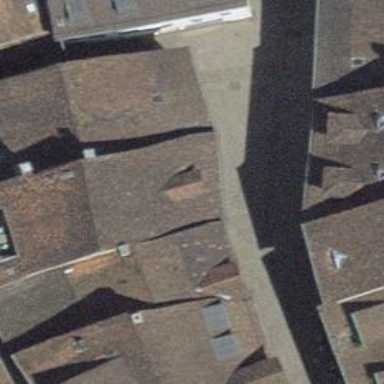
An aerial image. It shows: Building with tile roof.